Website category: book
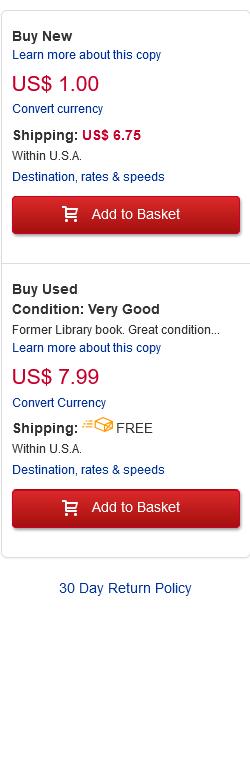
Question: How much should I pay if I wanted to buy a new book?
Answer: US$ 1.00

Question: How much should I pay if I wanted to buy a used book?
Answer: US$ 7.99

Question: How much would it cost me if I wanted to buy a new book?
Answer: US$ 1.00

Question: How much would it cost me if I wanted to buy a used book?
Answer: US$ 7.99

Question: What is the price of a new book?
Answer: US$ 1.00

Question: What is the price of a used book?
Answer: US$ 7.99

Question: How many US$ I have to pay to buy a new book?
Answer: US$ 1.00

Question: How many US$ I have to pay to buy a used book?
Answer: US$ 7.99

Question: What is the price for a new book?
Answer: US$ 1.00

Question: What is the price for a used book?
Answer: US$ 7.99

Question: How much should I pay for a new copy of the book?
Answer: US$ 1.00

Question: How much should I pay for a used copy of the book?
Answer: US$ 7.99

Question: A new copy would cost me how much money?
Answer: US$ 1.00

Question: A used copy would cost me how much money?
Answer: US$ 7.99

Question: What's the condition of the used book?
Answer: Very Good

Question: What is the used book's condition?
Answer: Very Good

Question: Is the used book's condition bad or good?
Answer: Very Good

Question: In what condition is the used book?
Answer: Very Good

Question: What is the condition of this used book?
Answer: Very Good

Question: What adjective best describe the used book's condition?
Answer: Very Good

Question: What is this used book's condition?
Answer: Very Good

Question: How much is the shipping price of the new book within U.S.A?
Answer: US$ 6.75

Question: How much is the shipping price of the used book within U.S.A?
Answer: FREE

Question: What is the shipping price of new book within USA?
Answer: US$ 6.75

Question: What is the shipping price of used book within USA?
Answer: FREE

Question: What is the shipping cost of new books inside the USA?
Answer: US$ 6.75

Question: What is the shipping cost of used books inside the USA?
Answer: FREE

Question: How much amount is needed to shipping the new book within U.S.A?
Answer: US$ 6.75

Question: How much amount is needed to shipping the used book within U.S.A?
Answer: FREE

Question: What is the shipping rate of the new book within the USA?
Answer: US$ 6.75

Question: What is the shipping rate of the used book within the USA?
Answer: FREE

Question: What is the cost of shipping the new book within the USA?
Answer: US$ 6.75

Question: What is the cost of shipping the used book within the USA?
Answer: FREE

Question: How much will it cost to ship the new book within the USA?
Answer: US$ 6.75

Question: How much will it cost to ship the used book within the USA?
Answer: FREE